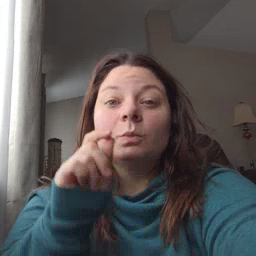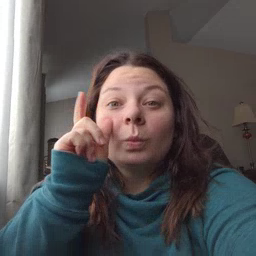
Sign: wake